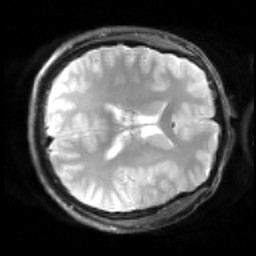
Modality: inplaneT2
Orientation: axial
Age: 18
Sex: male
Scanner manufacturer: siemens
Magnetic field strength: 3 T
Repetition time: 5 s
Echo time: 0.034 s